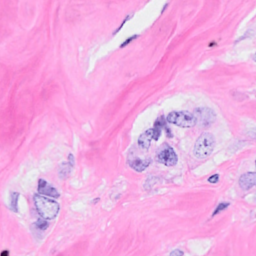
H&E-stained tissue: Breast